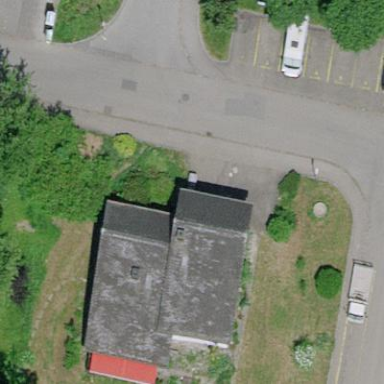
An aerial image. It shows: Saltbox-shaped roof house.